Current action and preconditions to check: path_clear

Your task: For each precondition in the list above, predict whether it will hold at this action.

Consider the current scene as observed from the mobile robot's camera, and analyze the predicted future states of all dynamic agents (e.g., people, animals, vehicles, or any moving entities) within the NEXT SECOND.

IMPORTANT: Only answer "very likely" if you are absolutely certain—based on strong, clear evidence—that a dynamic agent will violate the precondition in the predicted future state. Do NOT answer "very likely" for unlikely, ambiguous, or low-probability risks.

Ask yourself for each precondition: Is there a high probability, with clear and convincing evidence, that the predicted future states of any dynamic agent will interfere with the predicted future state of the currently executing action within the NEXT SECOND, causing that precondition to fail?

Assess the risk level based on these predictions. Use "likely" or "very likely" if motions create a clear risk of interference.

Use "neutral" or "improbable" if agents are nearby but their predicted paths are clearly diverging or non-conflicting.

Failure Risk Categories: "very improbable", "improbable", "neutral", "likely", "very likely"

Answer Format: Output ONLY the probability_of_failure value from these categories: "very improbable", "improbable", "neutral", "likely", "very likely"

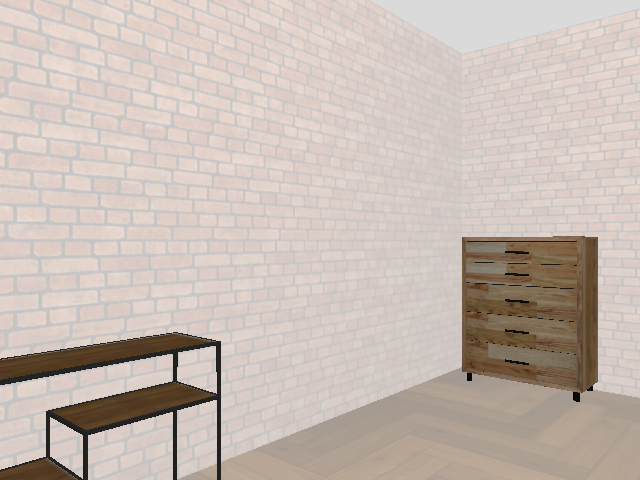

Answer: very improbable